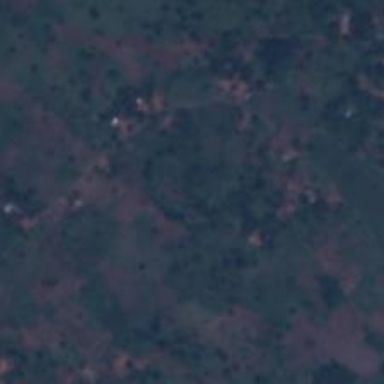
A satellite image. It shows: Village.